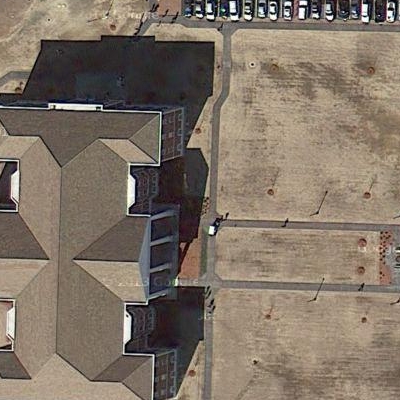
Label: cIndustry